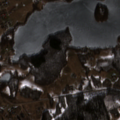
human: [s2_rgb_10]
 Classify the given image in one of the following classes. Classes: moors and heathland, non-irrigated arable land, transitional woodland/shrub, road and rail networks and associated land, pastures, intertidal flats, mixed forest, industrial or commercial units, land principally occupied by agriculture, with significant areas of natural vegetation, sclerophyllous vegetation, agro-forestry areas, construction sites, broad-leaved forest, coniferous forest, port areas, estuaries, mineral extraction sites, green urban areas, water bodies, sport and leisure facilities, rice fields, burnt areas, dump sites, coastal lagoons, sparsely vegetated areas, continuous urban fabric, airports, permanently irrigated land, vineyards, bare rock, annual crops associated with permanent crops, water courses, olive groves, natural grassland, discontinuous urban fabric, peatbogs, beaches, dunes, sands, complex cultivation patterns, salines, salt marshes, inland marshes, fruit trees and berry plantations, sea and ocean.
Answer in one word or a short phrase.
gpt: discontinuous urban fabric, pastures, complex cultivation patterns, land principally occupied by agriculture, with significant areas of natural vegetation, broad-leaved forest, water bodies